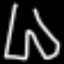
Label: pants